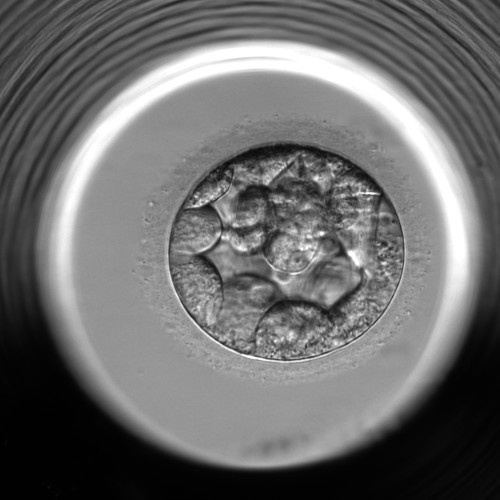
Embryo quality: poor